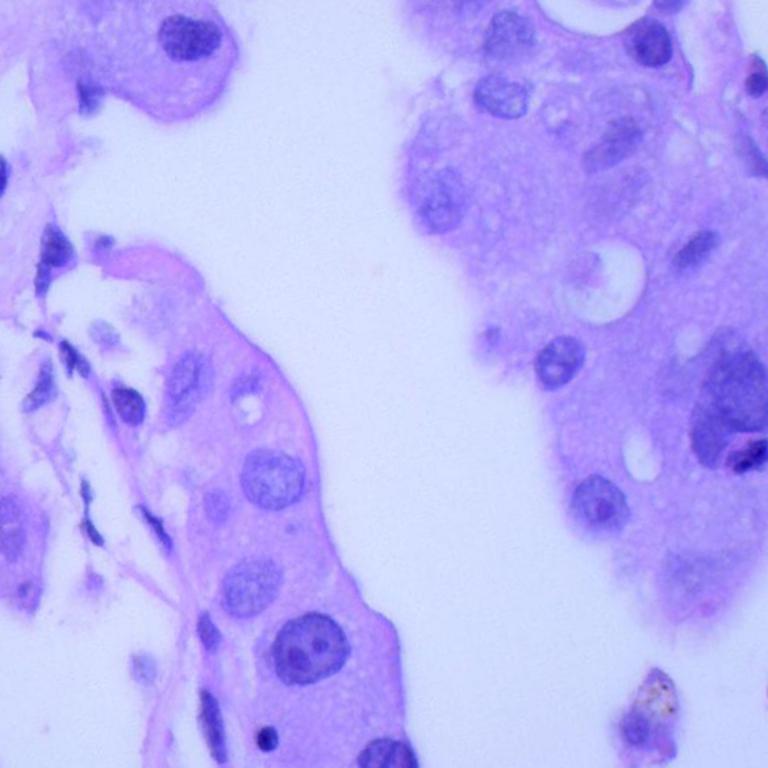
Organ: lung
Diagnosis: adenocarcinomas